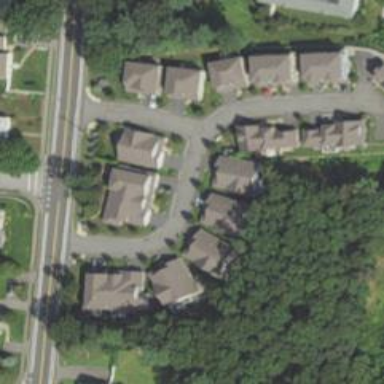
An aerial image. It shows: Neighborhood.